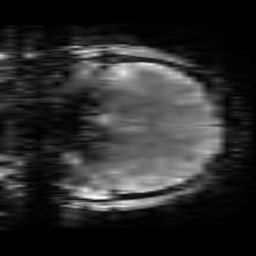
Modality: T2starw
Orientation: coronal
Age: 27
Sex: male
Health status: healthy
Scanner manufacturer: siemens
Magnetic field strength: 3 T
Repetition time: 0.7 s
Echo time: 0.02 s